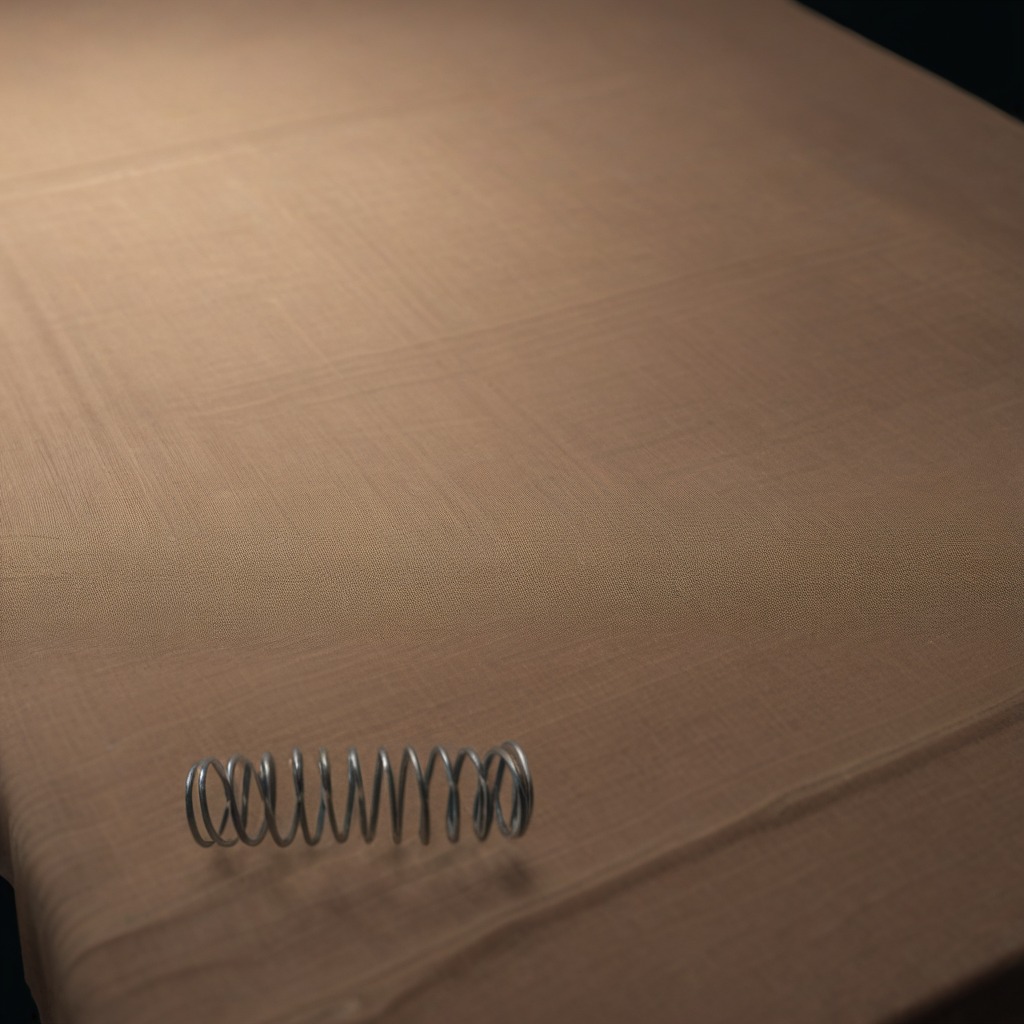
A coiled metal spring lies on the wooden table.